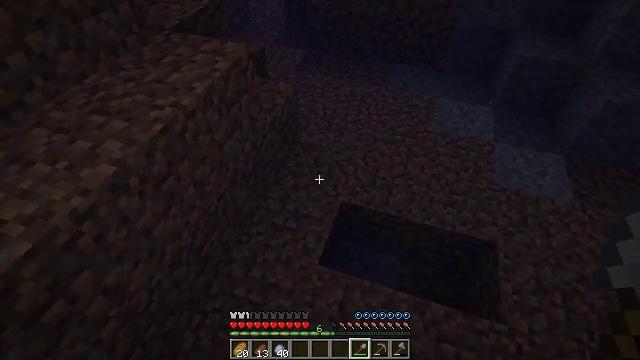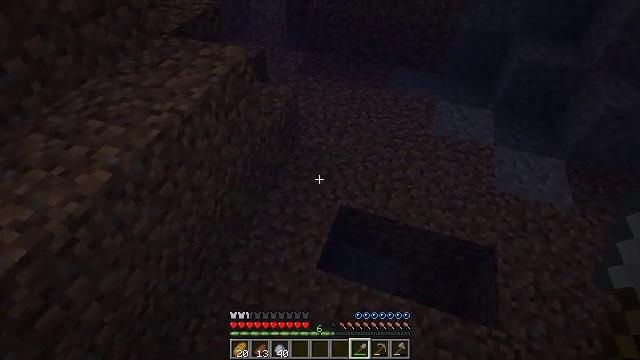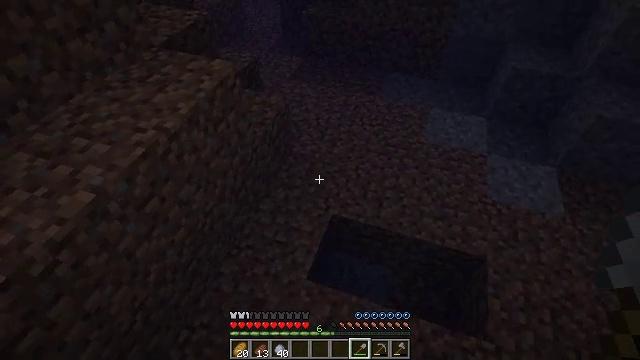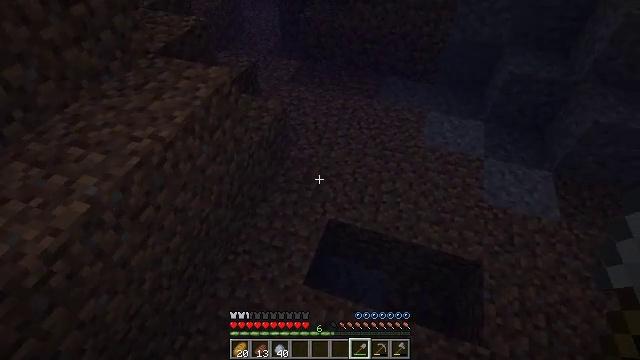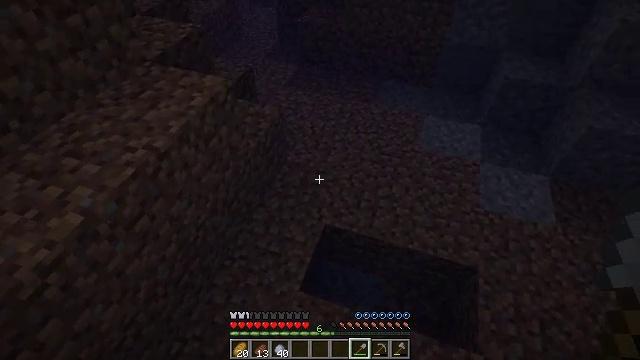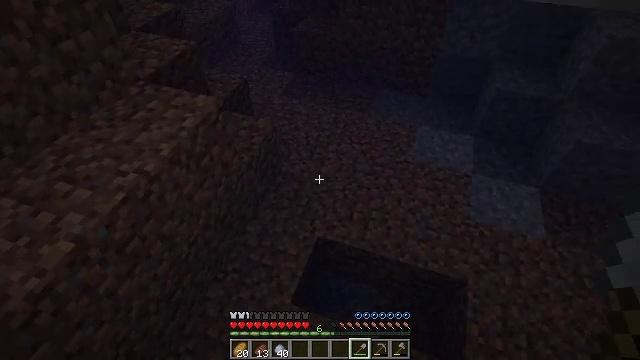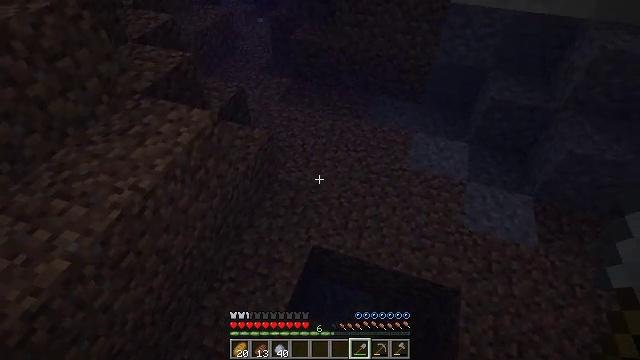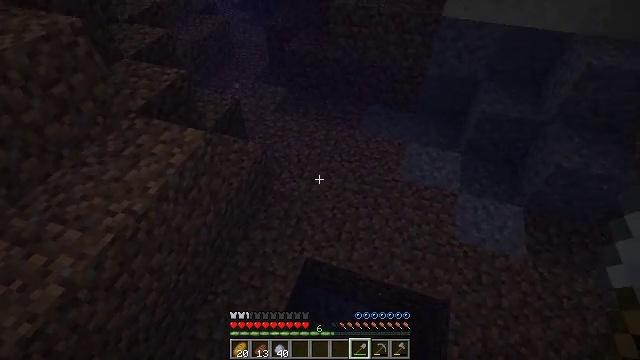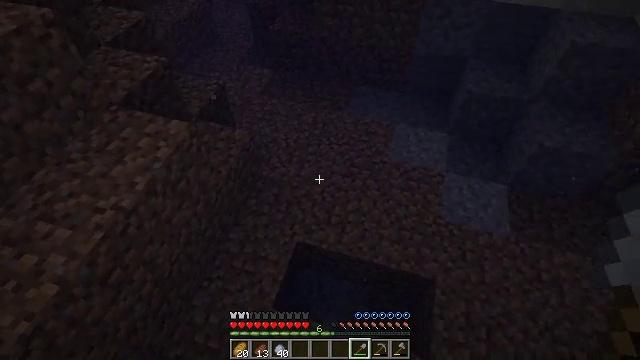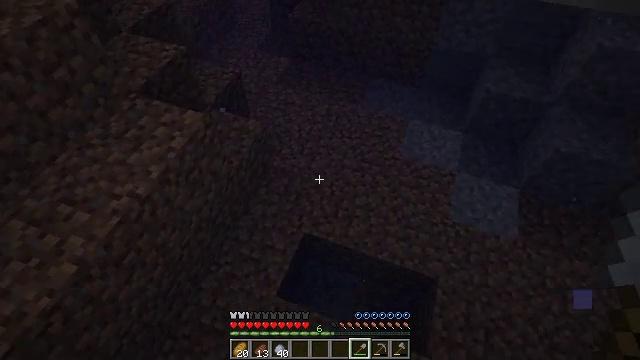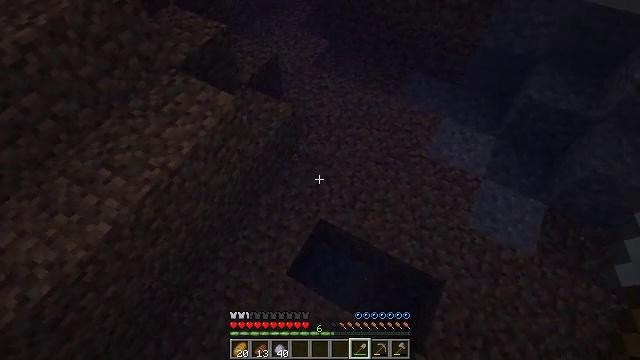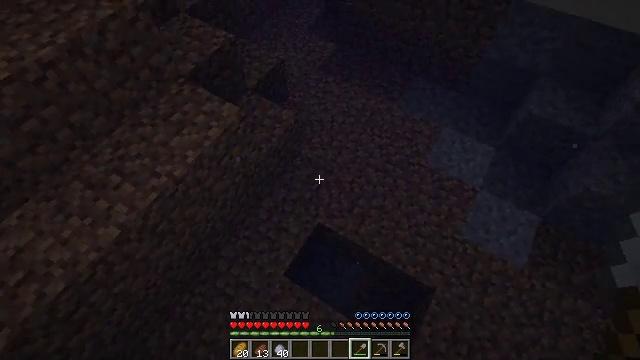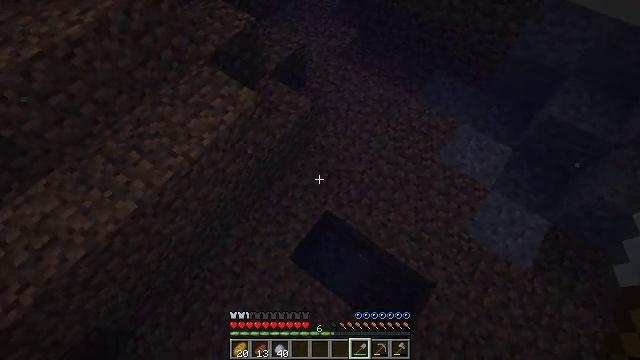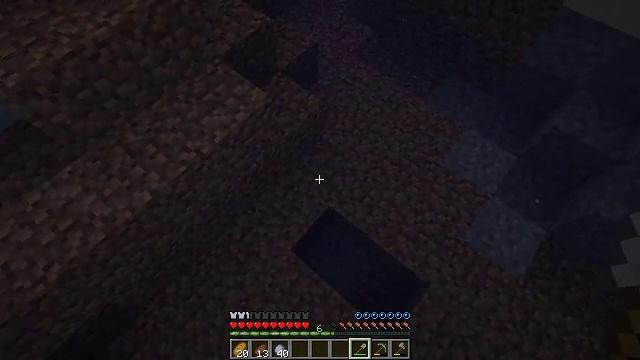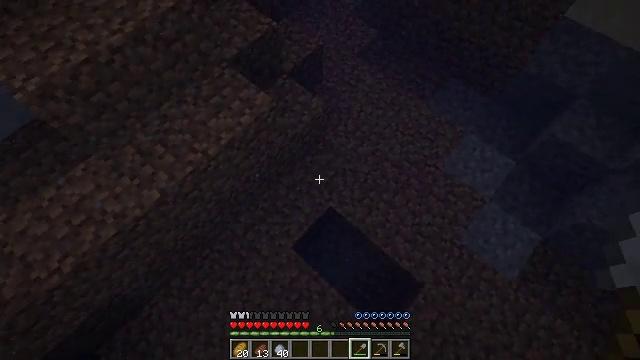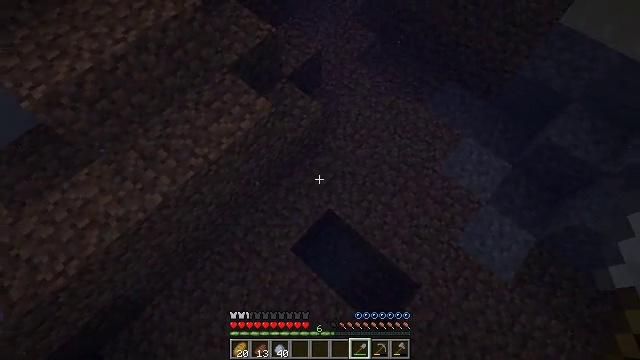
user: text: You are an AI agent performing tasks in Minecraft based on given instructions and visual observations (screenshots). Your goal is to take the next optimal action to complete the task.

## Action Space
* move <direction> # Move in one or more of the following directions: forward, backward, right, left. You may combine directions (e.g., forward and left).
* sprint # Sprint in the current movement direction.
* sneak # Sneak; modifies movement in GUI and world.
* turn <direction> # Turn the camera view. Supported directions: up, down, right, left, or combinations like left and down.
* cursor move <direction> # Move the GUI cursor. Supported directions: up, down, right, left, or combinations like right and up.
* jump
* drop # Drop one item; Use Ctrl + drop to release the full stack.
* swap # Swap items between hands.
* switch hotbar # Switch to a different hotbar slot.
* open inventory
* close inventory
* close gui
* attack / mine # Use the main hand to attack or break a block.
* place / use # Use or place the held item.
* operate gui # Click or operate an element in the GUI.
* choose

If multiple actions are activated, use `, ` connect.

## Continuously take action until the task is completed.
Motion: motion action
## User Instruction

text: Collect clay by holding down the left mouse button.
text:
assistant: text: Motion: move forward and move right, jump
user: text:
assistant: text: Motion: move forward and move right, jump
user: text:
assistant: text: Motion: move forward and move right, jump
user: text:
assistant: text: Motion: move forward and move right, jump
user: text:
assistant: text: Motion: move forward and move right, jump
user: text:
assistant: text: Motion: move forward and move right, jump
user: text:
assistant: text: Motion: move forward and move right, jump
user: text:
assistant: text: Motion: move forward and move right, turn right and down, jump
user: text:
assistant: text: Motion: move forward and move right, turn left and down, jump
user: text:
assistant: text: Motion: move forward and move right, turn left and down, jump
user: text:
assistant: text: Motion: turn left and down, jump
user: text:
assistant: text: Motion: turn left and down, jump
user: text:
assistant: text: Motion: turn left and down, jump
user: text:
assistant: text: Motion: turn left, jump
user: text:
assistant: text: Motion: jump
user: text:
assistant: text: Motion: turn left, jump
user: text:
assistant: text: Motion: turn left and up, jump
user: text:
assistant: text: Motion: turn left and up, jump
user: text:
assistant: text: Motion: turn left and up, jump
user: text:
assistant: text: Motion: turn left and up, jump
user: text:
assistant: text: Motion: turn left and up, jump
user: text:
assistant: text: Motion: turn left, jump
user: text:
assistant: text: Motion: jump
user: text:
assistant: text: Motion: jump
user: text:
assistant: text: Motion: jump
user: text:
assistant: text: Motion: jump
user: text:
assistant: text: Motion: jump
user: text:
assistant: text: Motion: jump
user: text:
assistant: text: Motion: jump
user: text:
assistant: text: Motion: jump